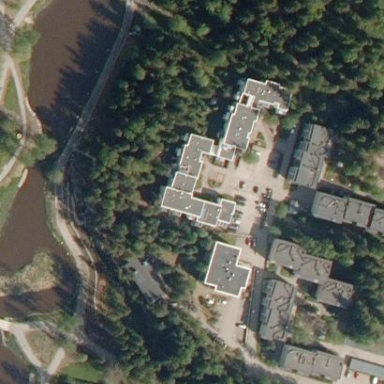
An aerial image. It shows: Residential apartments building.